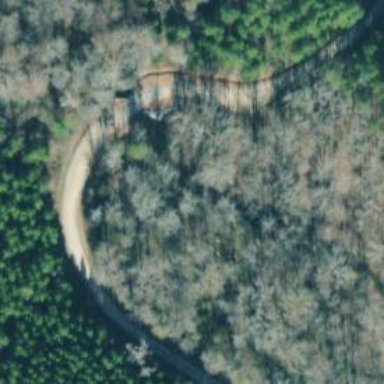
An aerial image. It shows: Culvert tunnel.